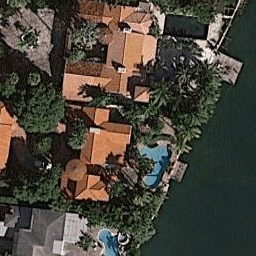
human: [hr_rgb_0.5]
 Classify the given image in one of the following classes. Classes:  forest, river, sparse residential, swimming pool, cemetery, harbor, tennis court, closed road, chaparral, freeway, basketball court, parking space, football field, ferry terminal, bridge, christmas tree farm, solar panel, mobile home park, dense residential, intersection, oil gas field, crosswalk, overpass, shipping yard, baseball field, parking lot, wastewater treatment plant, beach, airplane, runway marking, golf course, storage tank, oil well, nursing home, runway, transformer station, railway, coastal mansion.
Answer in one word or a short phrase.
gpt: coastal mansion